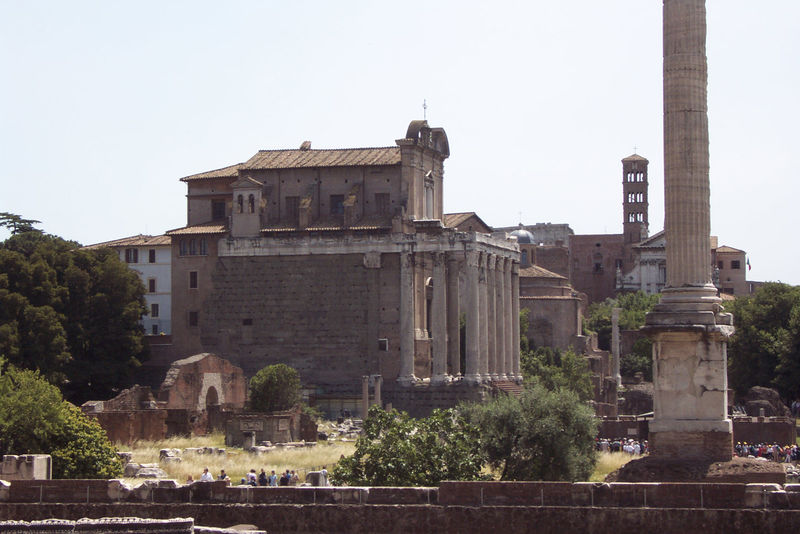
Titel: Forum Romanum: Tempel des Antonius und der Faustina, San Lorenzo in Miranda
Standort: Rom, Forum Romanum (EU - I - Latium)
Schlagwörter: baum, gruppe, himmel, bäume, menschen, stadt, fenster, säule, säulen, gebäude, gras, haus, alt, architektur, stein, büsche, kirche, sträucher, turm, italien, süden, mauer, treppe, stufen, foto, ruine, antike, kreuz, ruinen, kathedrale, rom, tempel, basis, römisch, archäologie, ausgrabung, bbäume, fofo, ruienen